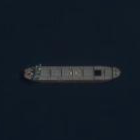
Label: civil